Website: macys
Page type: customer-info-address
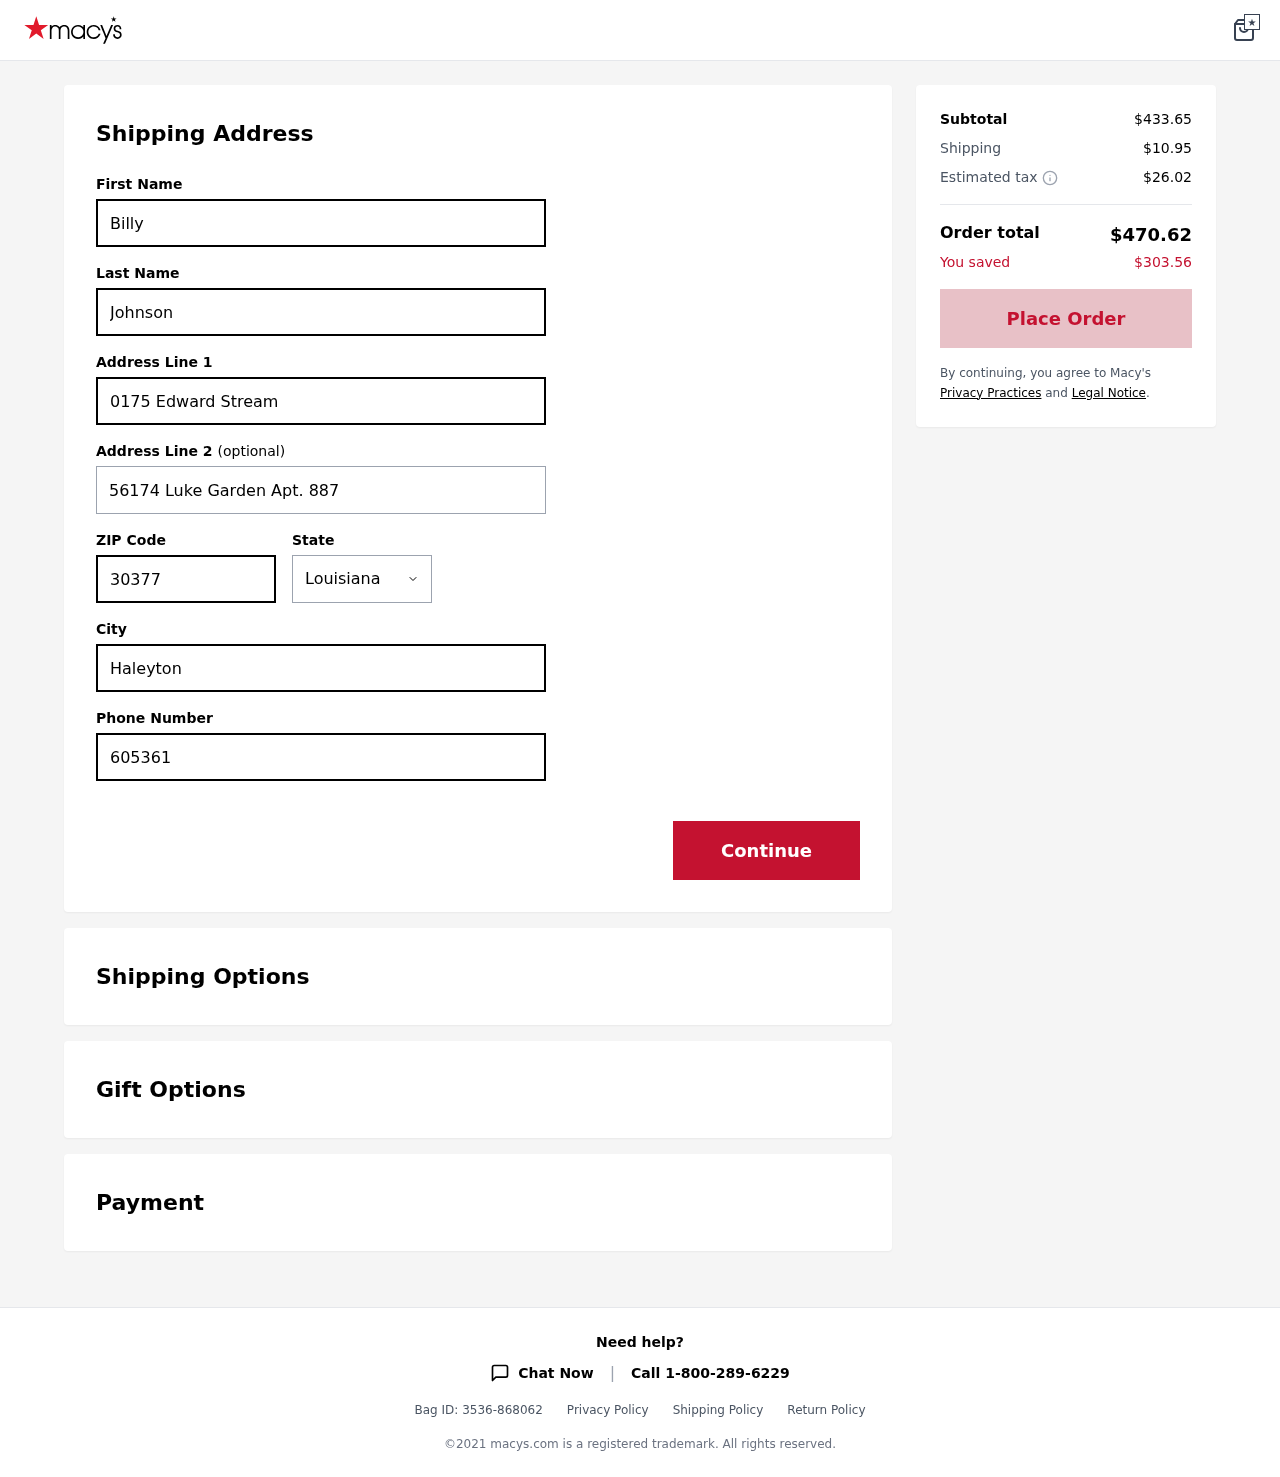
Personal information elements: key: PII_CITY
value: Haleyton
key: PII_FIRSTNAME
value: Billy
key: PII_LASTNAME
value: Johnson
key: PII_PHONE
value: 6053610446
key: PII_POSTCODE
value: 30377
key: PII_STATE
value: Louisiana
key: PII_STREET
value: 0175 Edward Stream
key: PII_STREET2
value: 56174 Luke Garden Apt. 887
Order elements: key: ORDER_SUBTOTAL
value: $433.65
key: ORDER_SHIPPING_COST
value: $10.95
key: ORDER_TAX
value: $26.02
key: ORDER_TOTAL
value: $470.62
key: ORDER_SAVINGS
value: $303.56